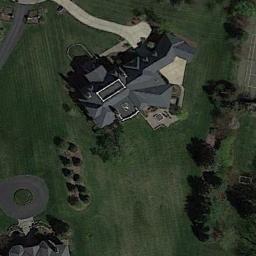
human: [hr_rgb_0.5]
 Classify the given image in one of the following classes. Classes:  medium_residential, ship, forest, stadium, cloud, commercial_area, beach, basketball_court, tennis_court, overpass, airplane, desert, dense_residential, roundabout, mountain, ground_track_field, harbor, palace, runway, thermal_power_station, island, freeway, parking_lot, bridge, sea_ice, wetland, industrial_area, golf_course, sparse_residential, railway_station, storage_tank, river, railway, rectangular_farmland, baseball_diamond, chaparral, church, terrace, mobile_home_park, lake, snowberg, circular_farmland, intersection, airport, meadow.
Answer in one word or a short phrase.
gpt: sparse_residential